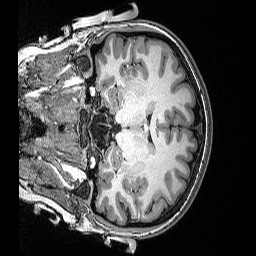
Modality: T1w
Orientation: coronal